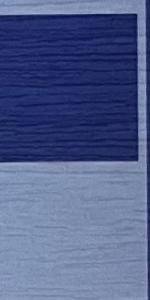
Label: Empty